Field crop: maize
Growth stage: 2
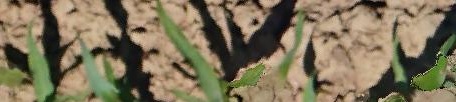
Species: maize